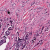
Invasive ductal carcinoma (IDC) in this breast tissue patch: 1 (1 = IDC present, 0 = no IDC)